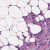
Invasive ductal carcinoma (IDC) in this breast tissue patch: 1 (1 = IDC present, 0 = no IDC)